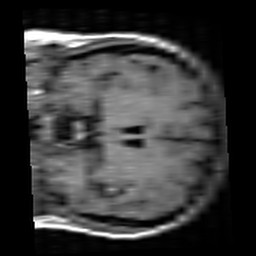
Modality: T1w
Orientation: coronal
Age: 23
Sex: female
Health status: healthy
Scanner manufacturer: siemens
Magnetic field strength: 3 T
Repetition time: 4.1 s
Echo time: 0.0085 s